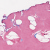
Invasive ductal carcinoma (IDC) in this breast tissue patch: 0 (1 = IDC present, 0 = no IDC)